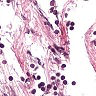
Metastatic tissue present: no